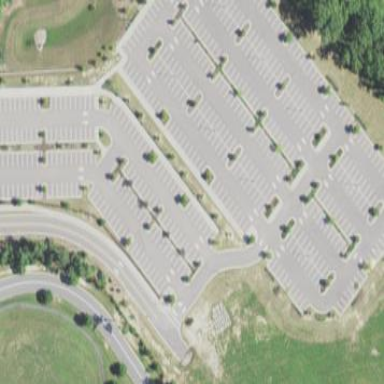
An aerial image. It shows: Road serving as parking aisle.